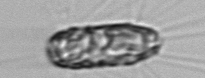
Label: Corethron_hystrix